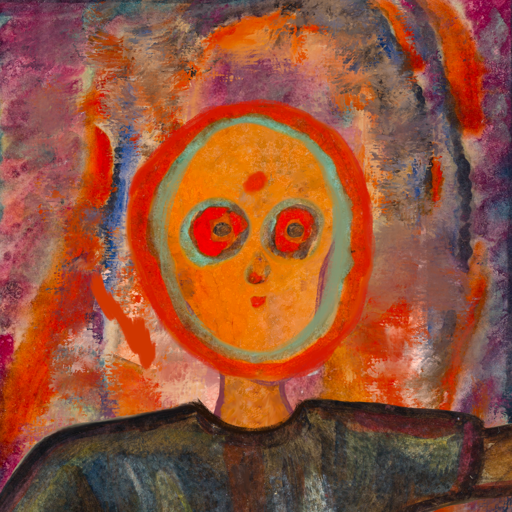
Background: Experience, Head And Neck Front: Hypocrite, Face Front: Sisters, Bust: Mosgoul, Hair Front: Sisters, Head Accessory: Blank, Second Necklace: Blank, Necklace: Blank, Baby: Blank